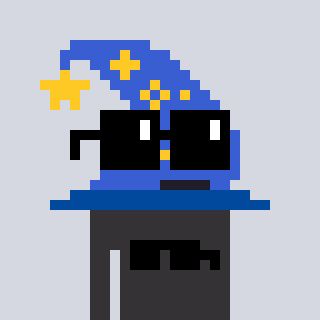
a pixel art character with square black sunglasses, a wizard hat-shaped head and a grayscale-colored body on a cool background